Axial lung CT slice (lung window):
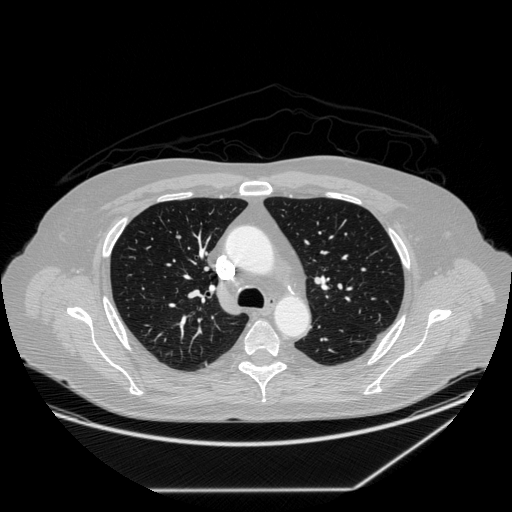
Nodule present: no